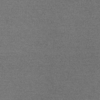
Label: dusty